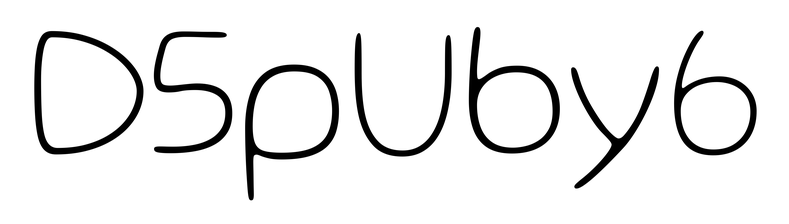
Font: Gluten_Thin